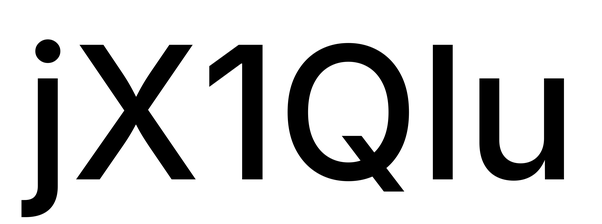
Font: Inter_Medium